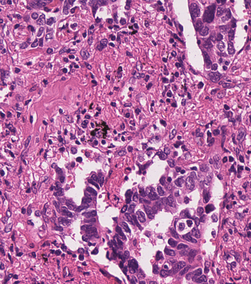
Tumor epithelial tissue: yes
Tumor-associated stroma tissue: yes
Normal tissue: no